Question: I've got a huge problem with google play games services. Indeed, in some devices, when I try to launch my game, the api try to connect to the services : the play game window appears, then we saw the loading image (a circle), finally an error message comes in front "Unfortunately, Google Service has stopped". When we click on OK, the process restart ( the loading image, the message ...).
We use GameHepler to implements Google games service.
Here is the class AndroidLauncher :
'''
public class AndroidLauncher extends AndroidApplication implements
AdControl, ActionResolver,
GameHelperListener, MultiplayerInterface, RoomUpdateListener,
RealTimeMessageReceivedListener, RoomStatusUpdateListener,
View.OnClickListener, OnInvitationReceivedListener {
protected AdView adView;
private GameHelper gameHelper;
private MonJeu monJeu;
private static final String AD_UNIT_ID = "XXXXXXXXXXXXXXXXXXXXX";
private final int SHOW_ADS = 1;
private final int HIDE_ADS = 0;
// Request codes for the UIs that we show with startActivityForResult:
final static int RC_SELECT_PLAYERS = 19070;
final static int RC_INVITATION_INBOX = 19071;
final static int RC_WAITING_ROOM = 19072;
final static int MAIN_SCREEN = 29070;
final static int GAME_SCREEN = 29071;
final static int POPUP_INVIT = 29072;
final static int LOADING_SCREEN = 29073;
// The participants in the currently active game
ArrayList<Participant> mParticipants = null;
String creatorId;
// Room ID where the currently active game is taking place; null if we're
// not playing.
String mRoomId = null;
// My participant ID in the currently active game
String mMyId = null;
// If non-null, this is the id of the invitation we received via the
// invitation listener
String mIncomingInvitationId = null;
// Are we playing in multiplayer mode?
boolean mMultiplayer = false;
protected Handler handler = new Handler() {
@Override
public void handleMessage(Message msg) {
switch (msg.what) {
case SHOW_ADS: {
adView.setVisibility(View.VISIBLE);
break;
}
case HIDE_ADS: {
adView.setVisibility(View.GONE);
break;
}
}
}
};
@Override
public void onCreate(Bundle savedInstanceState) {
super.onCreate(savedInstanceState);
// Create the layout
RelativeLayout layout = new RelativeLayout(this);
// Do the stuff that initialize() would do for you
requestWindowFeature(Window.FEATURE_NO_TITLE);
getWindow().setFlags(WindowManager.LayoutParams.FLAG_FULLSCREEN,
WindowManager.LayoutParams.FLAG_FULLSCREEN);
getWindow().clearFlags(
WindowManager.LayoutParams.FLAG_FORCE_NOT_FULLSCREEN);
getWindow().addFlags(WindowManager.LayoutParams.FLAG_KEEP_SCREEN_ON);
AndroidApplicationConfiguration cfg = new AndroidApplicationConfiguration();
cfg.numSamples = 5;
monJeu = new MonJeu(this, this, this);
View gameView = initializeForView(monJeu, cfg);
// Create and setup the AdMob view
adView = new AdView(this);
adView.setAdSize(AdSize.BANNER);
adView.setAdUnitId(AD_UNIT_ID);
AdRequest adRequest = new AdRequest.Builder()
.addTestDevice(AdRequest.DEVICE_ID_EMULATOR)
.addTestDevice("XXXXXXXXXXXXXXXXXXXXX").build();
adView.loadAd(adRequest);
// Add the libgdx view
layout.addView(gameView);
// Add the AdMob view
RelativeLayout.LayoutParams adParams = new RelativeLayout.LayoutParams(
RelativeLayout.LayoutParams.WRAP_CONTENT,
RelativeLayout.LayoutParams.WRAP_CONTENT);
adParams.addRule(RelativeLayout.ALIGN_PARENT_BOTTOM);
adParams.addRule(RelativeLayout.CENTER_IN_PARENT);
layout.addView(adView, adParams);
// Hook it all up
setContentView(layout);
if (gameHelper == null) {
gameHelper = new GameHelper(this, GameHelper.CLIENT_GAMES);
gameHelper.enableDebugLog(true);
}
gameHelper.setup(this);
}
@Override
public void showAds(boolean show) {}
@Override
public void onStart() {
super.onStart();
gameHelper.onStart(this);
}
@Override
public void onStop() {
super.onStop();
gameHelper.onStop();
}
@Override
public void onActivityResult(int requestCode, int responseCode,
Intent intent) {
super.onActivityResult(requestCode, responseCode, intent);
switch (requestCode) {
case RC_SELECT_PLAYERS:
break;
case RC_INVITATION_INBOX:
break;
case RC_WAITING_ROOM:
break;
default:
gameHelper.onActivityResult(requestCode, responseCode, intent);
}
}
@Override
public boolean getSignedInGPGS() {
return gameHelper.isSignedIn();
}
@Override
public void loginGPGS() {
try {
runOnUiThread(new Runnable() {
public void run() {
gameHelper.beginUserInitiatedSignIn();
}
});
} catch (final Exception ex) {
}
}
@Override
public void submitScoreGPGS(int score) {}
@Override
public void submitScoreOnlineGPGS(int score) {}
@Override
public void unlockAchievementGPGS(String achievementId) {}
@Override
public void getLeaderboardGPGS() {
if(getSignedInGPGS())
startActivityForResult(
Games.Leaderboards.getLeaderboardIntent(
gameHelper.getApiClient(), "XXXXXXXXXXXXXXXXXXXXX"), 100);
else
loginGPGS();
}
@Override
public void getAchievementsGPGS() {
if(getSignedInGPGS())
startActivityForResult(
Games.Achievements.getAchievementsIntent(gameHelper
.getApiClient()), 100);
else
loginGPGS();
}
@Override
public void onSignInFailed() {
}
@Override
public void onSignInSucceeded() {
}
'''
This is the log :
'''
11-12 22:41:48.974: V/ActivityManager(1096): Moving to STOPPED: ActivityRecord{43834848 u0 com.google.android.gms/.games.ui.signin.SignInActivity t1608} (starting in stopped state)
11-12 22:41:49.624: D/GameHelper(26628): GameHelper: Debug log enabled.
11-12 22:41:49.624: D/GameHelper(26628): GameHelper: Setup: requested clients: 1
11-12 22:41:49.634: D/GameHelper(26628): GameHelper: onStart
11-12 22:41:49.634: D/GameHelper(26628): GameHelper: Connecting client.
11-12 22:41:49.744: V/WindowStateAnimator(1096): performShowLocked: mDrawState=HAS_DRAWN in WindowStateAnimator{4629d260 com.google.android.gms/com.google.android.gms.games.ui.signin.SignInActivity}
11-12 22:41:49.754: I/ActivityManager(1096): Displayed com.google.android.gms/.games.ui.signin.SignInActivity: +781ms
11-12 22:41:49.754: I/ActivityManager(1096): Timeline: Activity_windows_visible id: ActivityRecord{43834848 u0 com.google.android.gms/.games.ui.signin.SignInActivity t1608} time:522233174
11-12 22:41:49.944: D/GameHelper(26628): GameHelper: onConnectionFailed
11-12 22:41:49.944: D/GameHelper(26628): GameHelper: Connection failure:
11-12 22:41:49.944: D/GameHelper(26628): GameHelper: - code: SIGN_IN_REQUIRED(4)
11-12 22:41:49.944: D/GameHelper(26628): GameHelper: - resolvable: true
11-12 22:41:49.944: D/GameHelper(26628): GameHelper: - details: ConnectionResult{statusCode=SIGN_IN_REQUIRED, resolution=PendingIntent{438f22c8: android.os.BinderProxy@438f2268}}
11-12 22:41:49.954: D/GameHelper(26628): GameHelper: onConnectionFailed: WILL resolve because we have below the max# of attempts, 0 < 3
11-12 22:41:49.954: D/GameHelper(26628): GameHelper: onConnectionFailed: resolving problem...
11-12 22:41:49.954: D/GameHelper(26628): GameHelper: resolveConnectionResult: trying to resolve result: ConnectionResult{statusCode=SIGN_IN_REQUIRED, resolution=PendingIntent{438f22c8: android.os.BinderProxy@438f2268}}
11-12 22:41:49.954: D/GameHelper(26628): GameHelper: Result has resolution. Starting it.
11-12 22:41:49.954: I/ActivityManager(1096): START u0 {flg=0x4000000 cmp=com.google.android.gms/.games.ui.signin.SignInActivity (has extras)} from pid -1
11-12 22:41:49.964: I/ActivityManager(1096): ActivityRecord{43ef4e58 u0 com.google.android.gms/.games.ui.signin.SignInActivity t-1} Support Split:false Is ScreenFull:true
11-12 22:41:50.004: V/ActivityManager(1096): Moving to RESUMED: ActivityRecord{43834848 u0 com.google.android.gms/.games.ui.signin.SignInActivity t1608} (in existing)
11-12 22:41:50.004: V/ActivityManager(1096): Moving to PAUSING: ActivityRecord{43834848 u0 com.google.android.gms/.games.ui.signin.SignInActivity t1608}
11-12 22:41:50.004: D/ActivityManager(1096): resumeTopActivityLocked: Resumed ActivityRecord{43834848 u0 com.google.android.gms/.games.ui.signin.SignInActivity t1608}
11-12 22:41:50.014: D/ActivityManager(1096): allPausedActivitiesComplete: r=ActivityRecord{43834848 u0 com.google.android.gms/.games.ui.signin.SignInActivity t1608 f} state=PAUSING
11-12 22:41:50.014: D/ActivityManager(1096): allPausedActivitiesComplete: r=ActivityRecord{43834848 u0 com.google.android.gms/.games.ui.signin.SignInActivity t1608 f} state=PAUSING
11-12 22:41:50.044: D/GameHelper(26628): GameHelper: onStop
11-12 22:41:50.044: D/GameHelper(26628): GameHelper: Client already disconnected when we got onStop.
11-12 22:41:50.074: D/ActivityManager(1096): allPausedActivitiesComplete: r=ActivityRecord{43834848 u0 com.google.android.gms/.games.ui.signin.SignInActivity t1608 f} state=PAUSING
11-12 22:41:50.094: D/ActivityManager(1096): allPausedActivitiesComplete: r=ActivityRecord{43834848 u0 com.google.android.gms/.games.ui.signin.SignInActivity t1608 f} state=PAUSING
11-12 22:41:50.114: D/ActivityManager(1096): allPausedActivitiesComplete: r=ActivityRecord{43834848 u0 com.google.android.gms/.games.ui.signin.SignInActivity t1608 f} state=PAUSING
11-12 22:41:50.144: D/ActivityManager(1096): allPausedActivitiesComplete: r=ActivityRecord{43834848 u0 com.google.android.gms/.games.ui.signin.SignInActivity t1608 f} state=PAUSING
11-12 22:41:50.154: D/ActivityManager(1096): allPausedActivitiesComplete: r=ActivityRecord{43834848 u0 com.google.android.gms/.games.ui.signin.SignInActivity t1608 f} state=PAUSING
11-12 22:41:50.194: V/ActivityManager(1096): Moving to PAUSED: ActivityRecord{43834848 u0 com.google.android.gms/.games.ui.signin.SignInActivity t1608 f} (pause complete)
11-12 22:41:50.194: V/ActivityManager(1096): Moving to STOPPING: ActivityRecord{43834848 u0 com.google.android.gms/.games.ui.signin.SignInActivity t1608 f} (finish requested)
11-12 22:41:50.204: D/ActivityManager(1096): resumeTopActivityLocked: Restarting ActivityRecord{43ef4e58 u0 com.google.android.gms/.games.ui.signin.SignInActivity t1608}
11-12 22:41:50.204: V/ActivityManager(1096): Moving to RESUMED: ActivityRecord{43ef4e58 u0 com.google.android.gms/.games.ui.signin.SignInActivity t1608} (starting new instance)
11-12 22:41:50.204: V/ActivityManager(1096): Moving to PAUSING: ActivityRecord{43ef4e58 u0 com.google.android.gms/.games.ui.signin.SignInActivity t1608}
11-12 22:41:50.214: V/ActivityManager(1096): Moving to FINISHING: ActivityRecord{43834848 u0 com.google.android.gms/.games.ui.signin.SignInActivity t1608 f}
11-12 22:41:50.214: V/ActivityManager(1096): Moving to DESTROYING: ActivityRecord{43834848 u0 com.google.android.gms/.games.ui.signin.SignInActivity t1608 f} (destroy requested)
11-12 22:41:50.244: D/ActivityManager(1096): allPausedActivitiesComplete: r=ActivityRecord{43ef4e58 u0 com.google.android.gms/.games.ui.signin.SignInActivity t1608} state=PAUSING
11-12 22:41:50.244: D/ActivityManager(1096): allPausedActivitiesComplete: r=ActivityRecord{43ef4e58 u0 com.google.android.gms/.games.ui.signin.SignInActivity t1608} state=PAUSING
11-12 22:41:50.264: V/ActivityManager(1096): Moving to PAUSED: ActivityRecord{43ef4e58 u0 com.google.android.gms/.games.ui.signin.SignInActivity t1608} (pause complete)
11-12 22:41:50.264: V/ActivityManager(1096): Moving to STOPPING: ActivityRecord{43ef4e58 u0 com.google.android.gms/.games.ui.signin.SignInActivity t1608} (stop requested)
11-12 22:41:50.294: V/ActivityManager(1096): Moving to DESTROYED: ActivityRecord{43834848 u0 com.google.android.gms/.games.ui.signin.SignInActivity t1608 f} (removed from history)
11-12 22:41:50.354: V/ActivityManager(1096): Moving to STOPPED: ActivityRecord{43ef4e58 u0 com.google.android.gms/.games.ui.signin.SignInActivity t1608} (stop complete)
11-12 22:41:50.384: I/ActivityManager(1096): Displayed com.google.android.gms/.games.ui.signin.SignInActivity: +179ms (total +188ms)
11-12 22:41:50.384: I/ActivityManager(1096): Timeline: Activity_windows_visible id: ActivityRecord{43ef4e58 u0 com.google.android.gms/.games.ui.signin.SignInActivity t1608} time:522233808
11-12 22:41:50.384: V/WindowStateAnimator(1096): performShowLocked: mDrawState=HAS_DRAWN in WindowStateAnimator{460381b0 com.google.android.gms/com.google.android.gms.games.ui.signin.SignInActivity}
'''
And when we've got the popup error, we can generate a report. And so, this is the strack trace of google play crash :

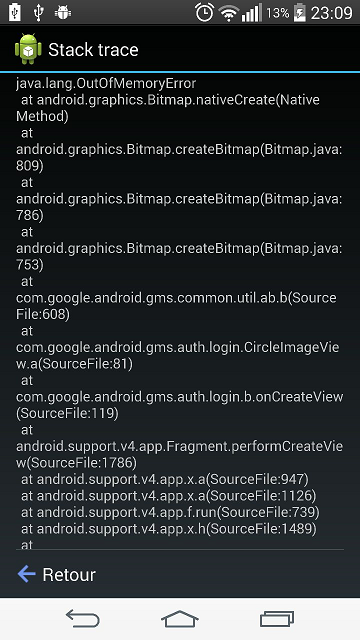
Answer: After several days of research, I've finally found the solution.
The main problem was the java.lang.outofmemory.
This exception was thrown because when the consent screen would appear, google play service load in memory the icon of the application stored in the folder res. In our case, we've generate the icons of our game with a Photoshop plugin found in internet and the icons were too big.
So we've used this website to generate the new icons : <URL> wich is more efficient than the photoshop plugin. The new icons are lighter and the exceptions is not longer thrown.
Hope this solution will help someone else ! :)